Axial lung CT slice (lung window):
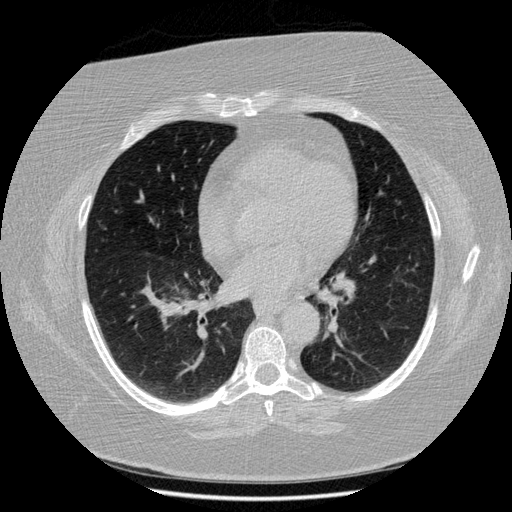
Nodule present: no